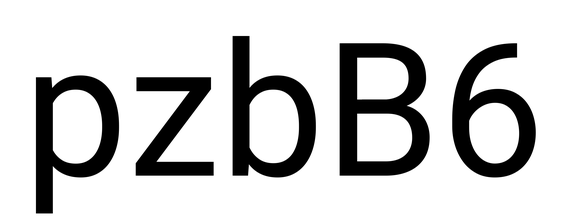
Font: Roboto_Regular